Question: What is the best layout to use tp produce a data entry form like this one in android:

Should I use a vertical linear layout,, with a horizental layout for each of the items? or a relative layout. I can't use a table layout because each text entry might have it's own width.
Thanks
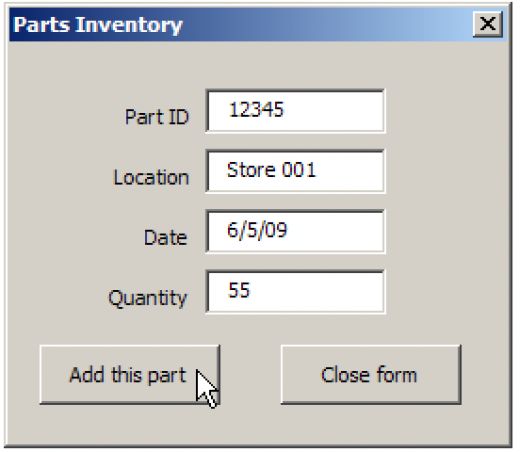
Answer: As main layout, you can use a linear layout vertical, and for each row, a linear layout horizontal, setting width to fill_parent.
For the 4 first rows (data form container), when setting width, use "0 dip" for width and set a proportion to layout_weight as you need, keep the same value for the 3 next row in order to keep the alignement. Dont forget to set gravity right fo first column
'''
<LinearLayout xmlns:android="http://schemas.android.com/apk/res/android"
android:layout_width="match_parent"
android:layout_height="match_parent"
android:orientation="vertical" >
<LinearLayout
android:layout_width="match_parent"
android:layout_height="wrap_content"
android:orientation="horizontal"
android:paddingLeft="50dip"
android:paddingRight="50dip">
<TextView
android:layout_width="0dip"
android:layout_height="wrap_content"
android:layout_weight="0.3"
android:text="label"
android:gravity="right"/>
<EditText
android:layout_width="0dip"
android:layout_height="wrap_content"
android:layout_weight="0.7"
android:hint="value"
android:layout_marginLeft="15dip"/>
</LinearLayout>
</LinearLayout>
'''
Do so, for last row with 0.5 proportion for each column.
Think, that helped you...